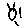
Label: sun